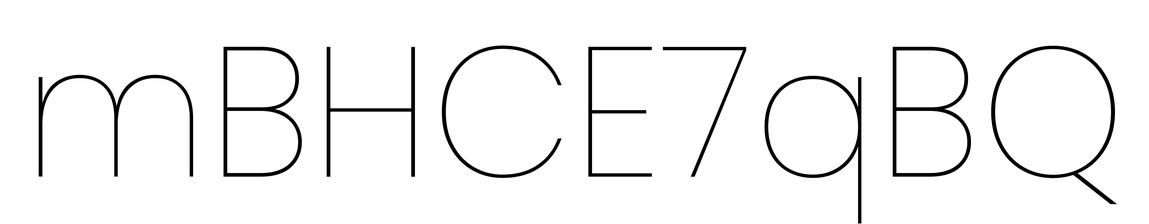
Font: Poppins-Thin